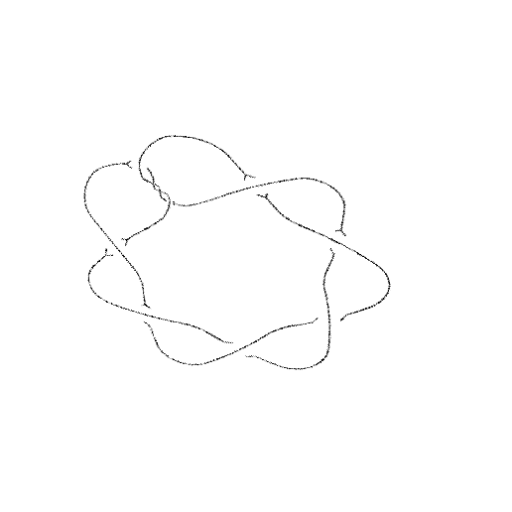
Crossing number: 10